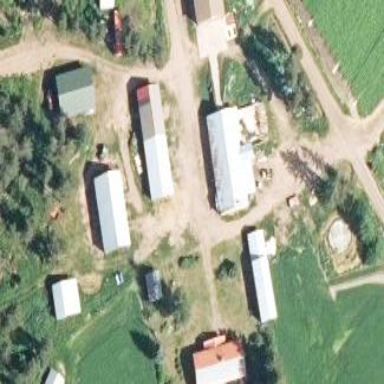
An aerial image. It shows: Farmyard area.